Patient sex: M
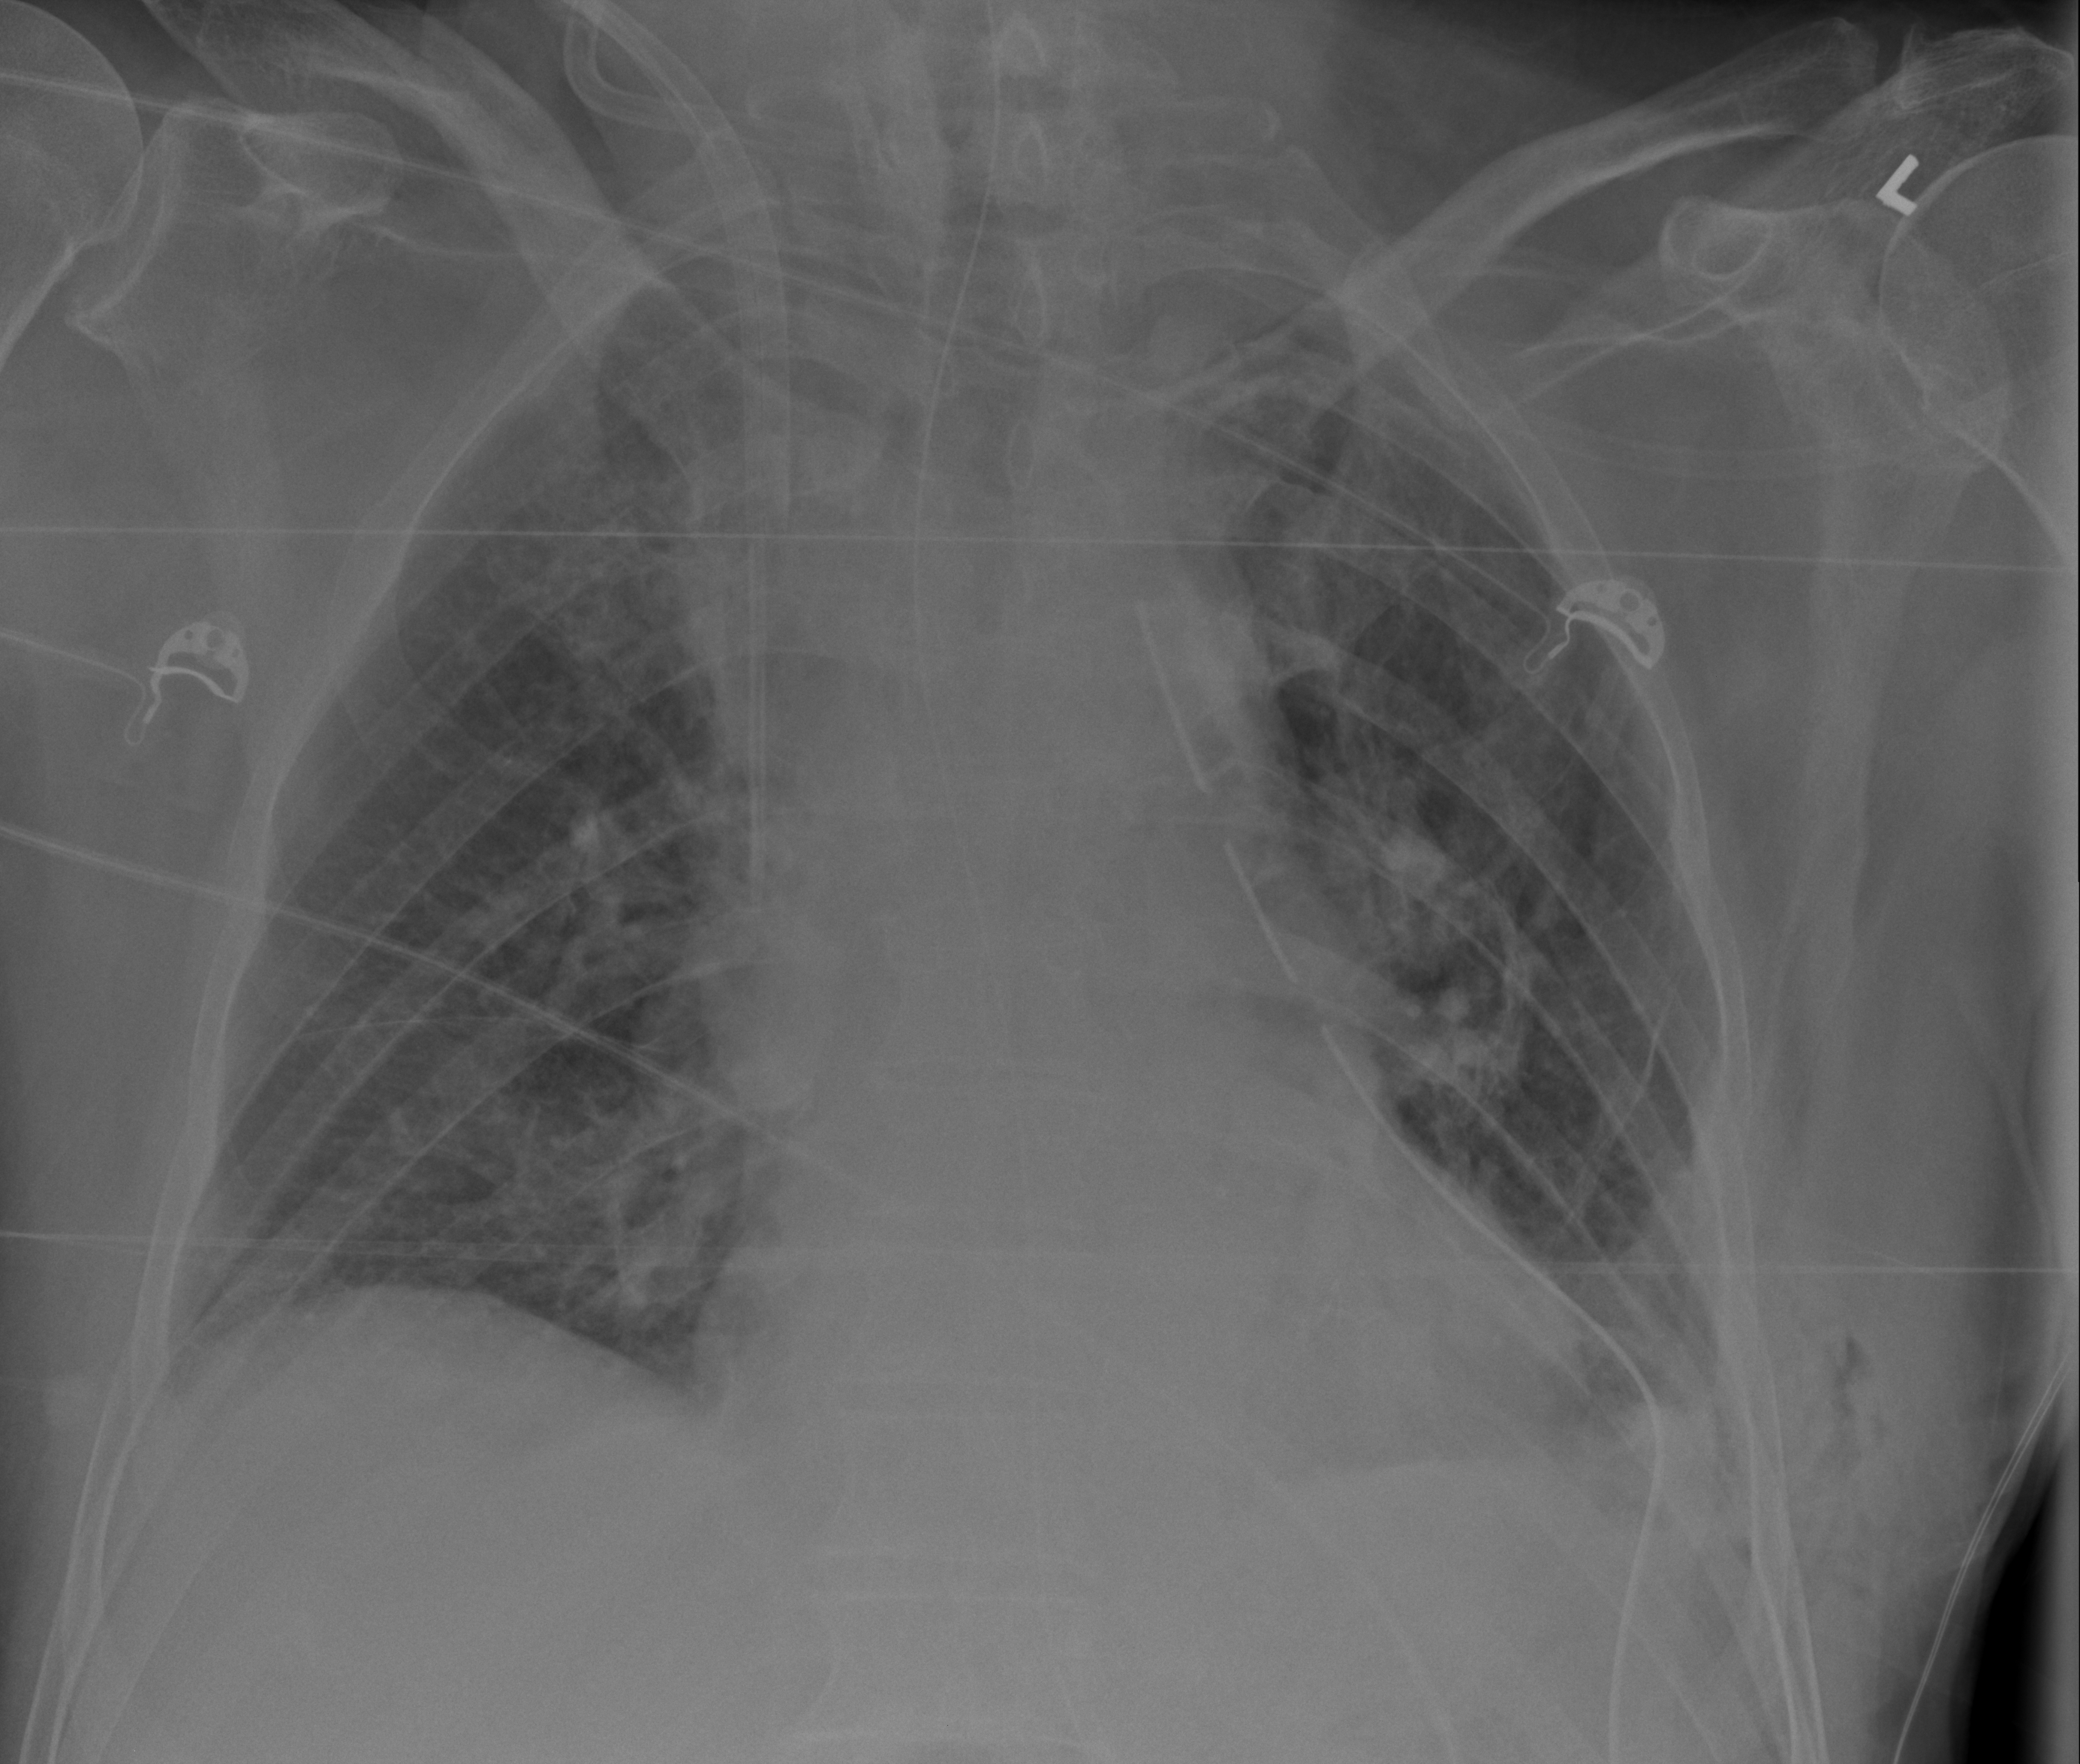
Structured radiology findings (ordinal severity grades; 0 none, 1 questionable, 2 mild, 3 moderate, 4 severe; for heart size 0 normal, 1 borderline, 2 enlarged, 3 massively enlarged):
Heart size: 1
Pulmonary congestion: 2
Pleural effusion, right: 2
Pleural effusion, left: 2
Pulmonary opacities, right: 0
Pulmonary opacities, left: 0
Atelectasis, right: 2
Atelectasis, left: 2